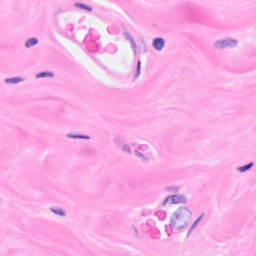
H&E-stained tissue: Breast